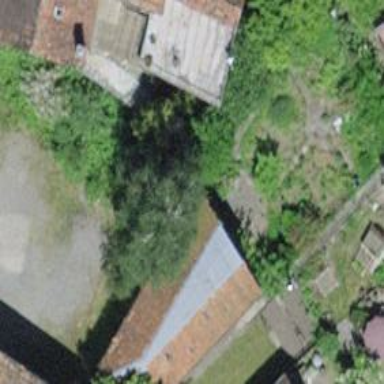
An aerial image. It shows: Shed.